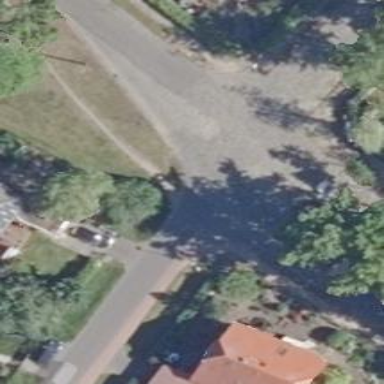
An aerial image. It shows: Residential road with asphalt surface.